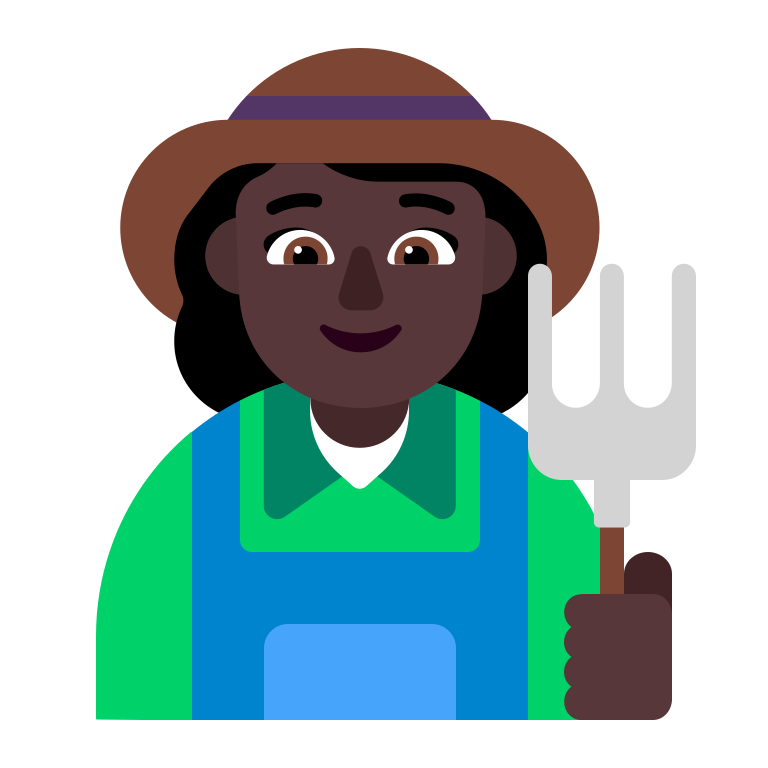
woman farmer flat dark